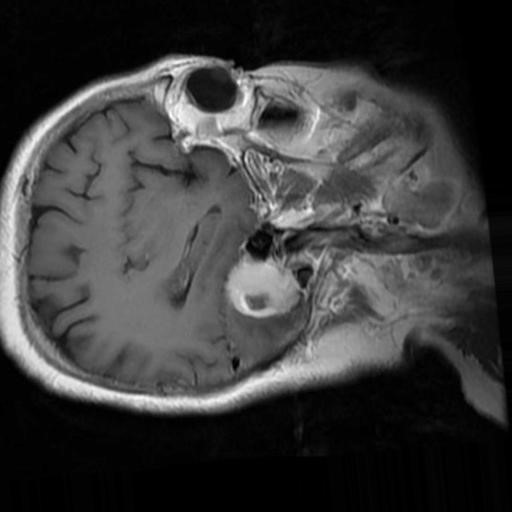
Label: brain_menin